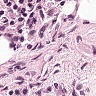
Metastatic tissue present: no